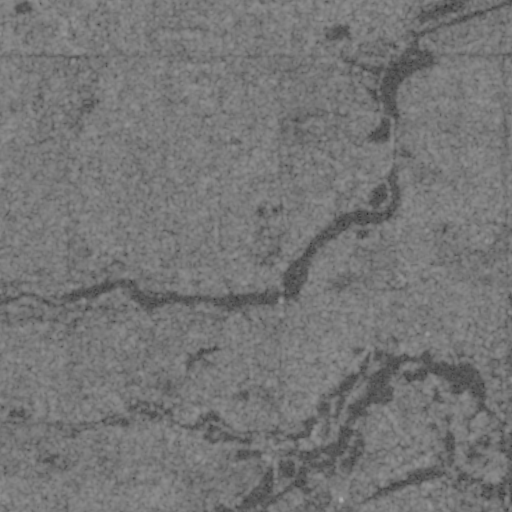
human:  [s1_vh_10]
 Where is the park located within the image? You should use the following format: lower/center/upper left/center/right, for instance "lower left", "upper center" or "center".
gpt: The park is located in the upper right of the image.
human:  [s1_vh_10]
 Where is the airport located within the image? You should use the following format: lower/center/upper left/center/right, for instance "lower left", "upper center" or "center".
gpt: There is no airport in the image.

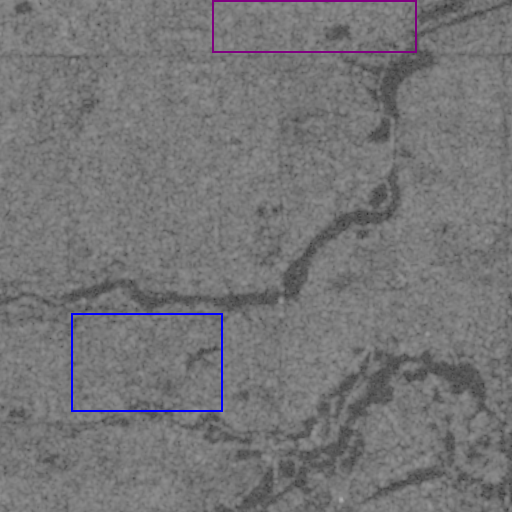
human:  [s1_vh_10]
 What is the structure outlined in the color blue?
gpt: The structure outlined in blue is a crop field.
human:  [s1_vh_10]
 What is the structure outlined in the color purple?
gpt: The structure outlined in purple is a park.
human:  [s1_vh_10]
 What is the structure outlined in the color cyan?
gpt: There is no cyan outline.